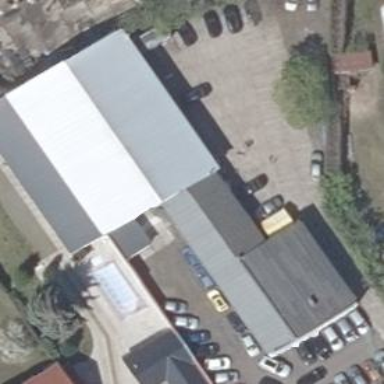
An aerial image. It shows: Commercial area with car repair shop.